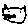
Label: cat